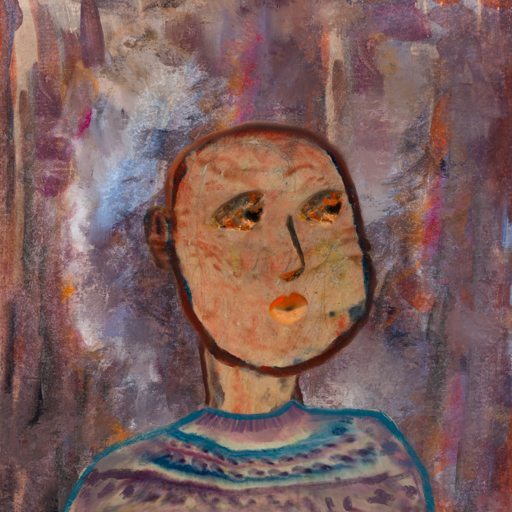
Background: Hypocrite, Head And Neck Side: Orphan, Face Side: Gypsy_Queen, Bust: HillGirl, Hair Side: Blank, Head Accessory: Blank, Second Necklace: Blank, Necklace: Blank, Baby: Blank